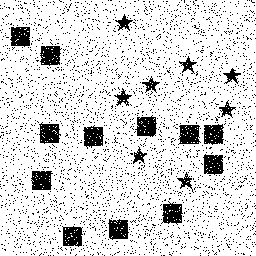
Squares: 12
Triangles: 0
Stars: 8
Total shapes: 20